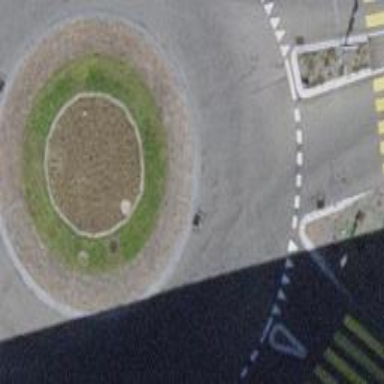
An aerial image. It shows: Residential road with asphalt surface leading up to roundabout.